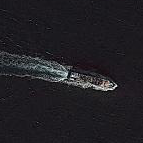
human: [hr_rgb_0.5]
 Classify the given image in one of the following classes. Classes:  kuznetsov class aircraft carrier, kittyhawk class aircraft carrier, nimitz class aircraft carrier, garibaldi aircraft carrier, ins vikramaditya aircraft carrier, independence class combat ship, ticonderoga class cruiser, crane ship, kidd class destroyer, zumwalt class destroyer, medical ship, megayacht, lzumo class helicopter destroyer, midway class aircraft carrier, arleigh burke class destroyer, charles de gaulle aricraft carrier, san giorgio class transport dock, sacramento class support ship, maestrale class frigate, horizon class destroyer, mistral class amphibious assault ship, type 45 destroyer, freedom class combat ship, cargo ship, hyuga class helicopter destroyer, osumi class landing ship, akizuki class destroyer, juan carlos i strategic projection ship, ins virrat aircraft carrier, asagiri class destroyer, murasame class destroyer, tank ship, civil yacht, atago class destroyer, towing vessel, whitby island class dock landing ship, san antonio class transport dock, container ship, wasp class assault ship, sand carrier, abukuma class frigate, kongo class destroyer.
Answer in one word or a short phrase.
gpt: Civil yacht